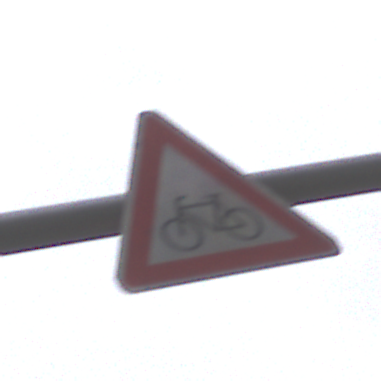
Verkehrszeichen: RadverkehrRechts
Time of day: MorningAfternoon
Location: Outdoor (Nature)
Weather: Overcast
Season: Autumn
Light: Natural